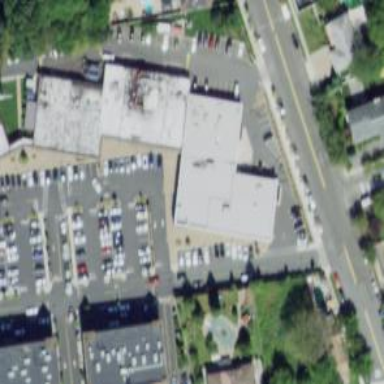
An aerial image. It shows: Retail building.